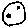
Label: moon